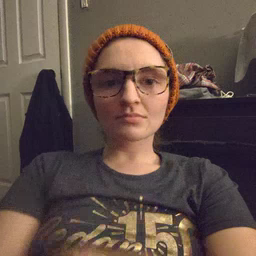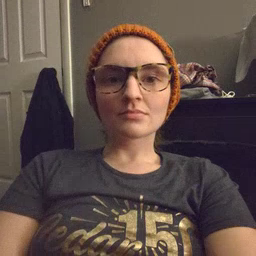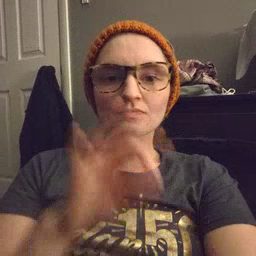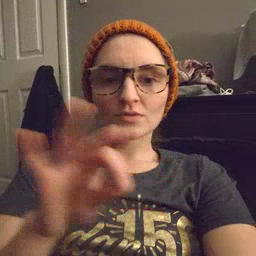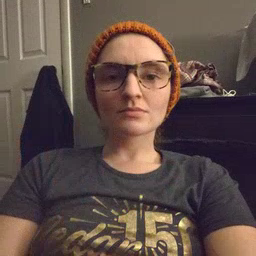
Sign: frenchfries